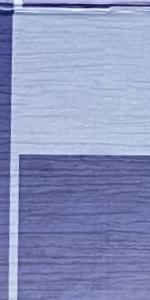
Label: Empty